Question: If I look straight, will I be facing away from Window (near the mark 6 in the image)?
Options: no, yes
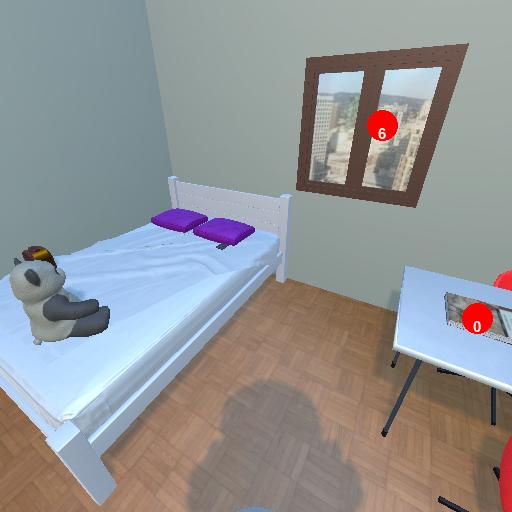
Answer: no